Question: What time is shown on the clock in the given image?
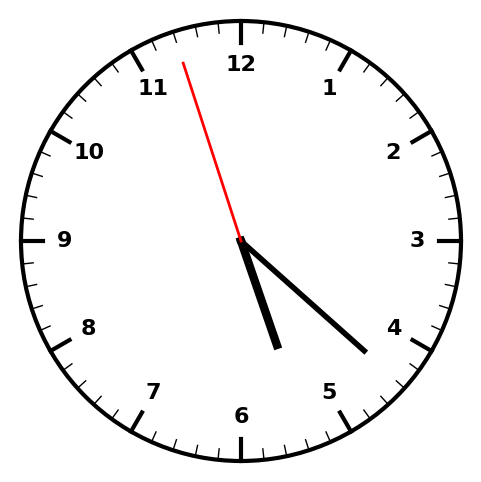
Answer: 05:21:57